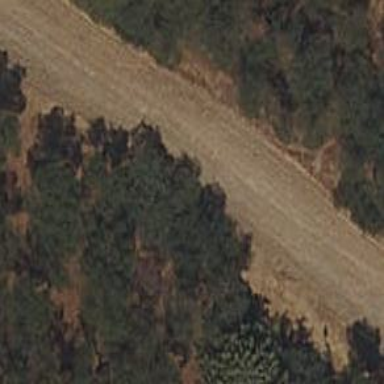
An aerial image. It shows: Dirt track with man-made firebreak cutline.